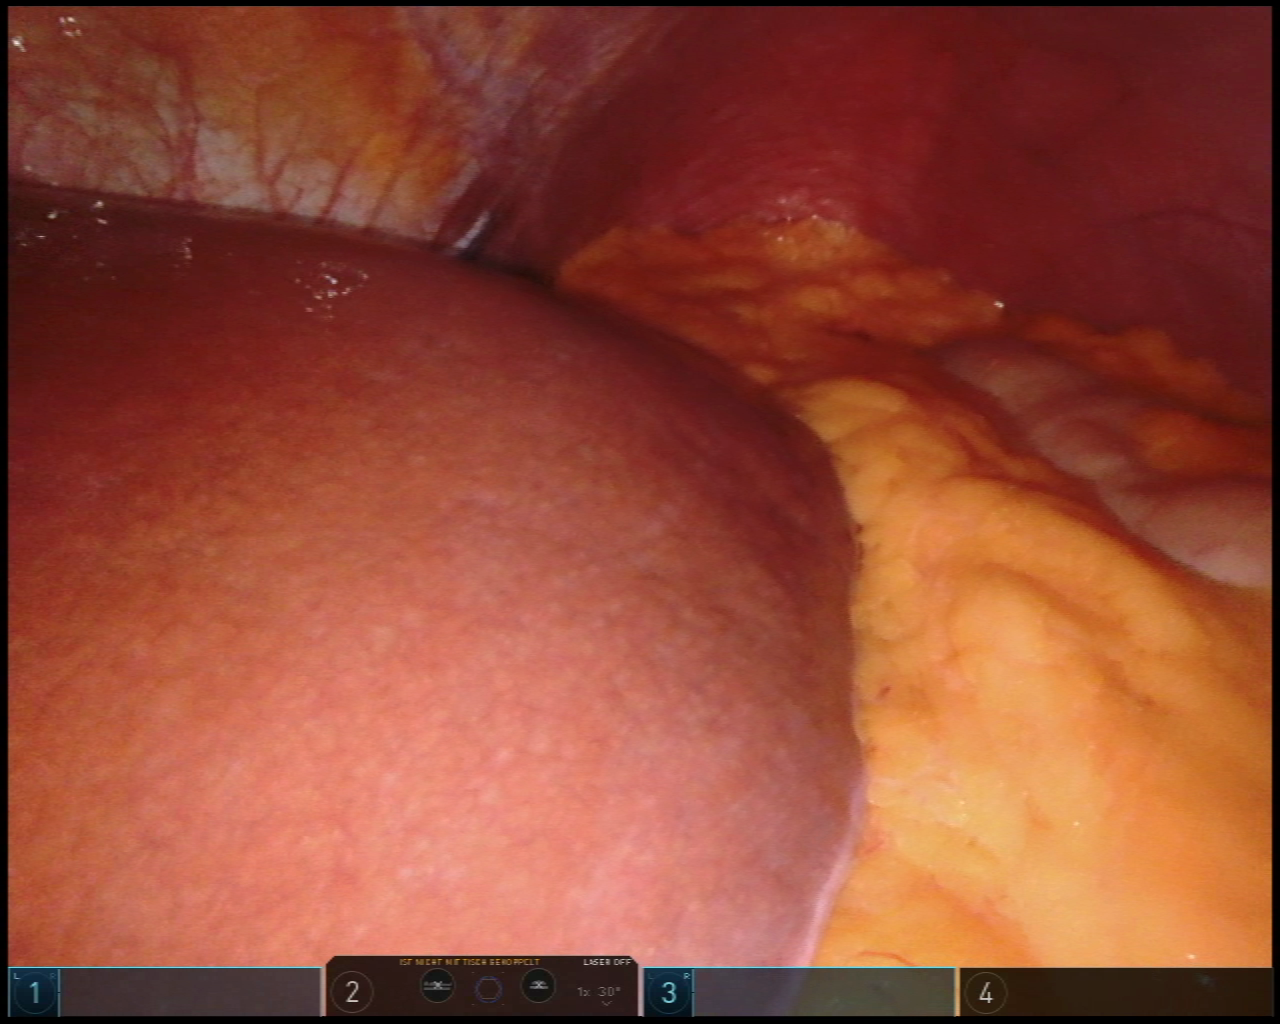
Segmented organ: liver
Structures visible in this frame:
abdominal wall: yes
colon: yes
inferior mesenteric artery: no
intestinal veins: no
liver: yes
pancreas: no
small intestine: no
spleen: no
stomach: no
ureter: no
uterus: no
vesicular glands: no